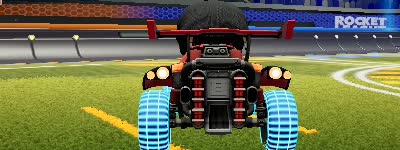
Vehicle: octane